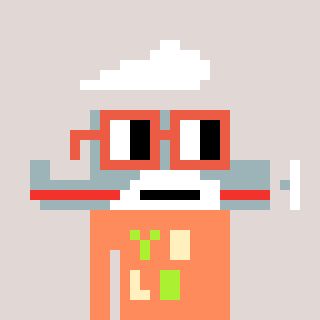
a pixel art character with square orange glasses, a plane-shaped head and a peachy-colored body on a warm background